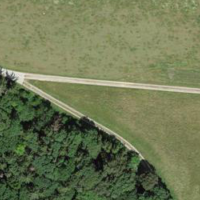
EUNIS habitat code: 52
Species observed at this site:
Lamium galeobdolon